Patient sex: M
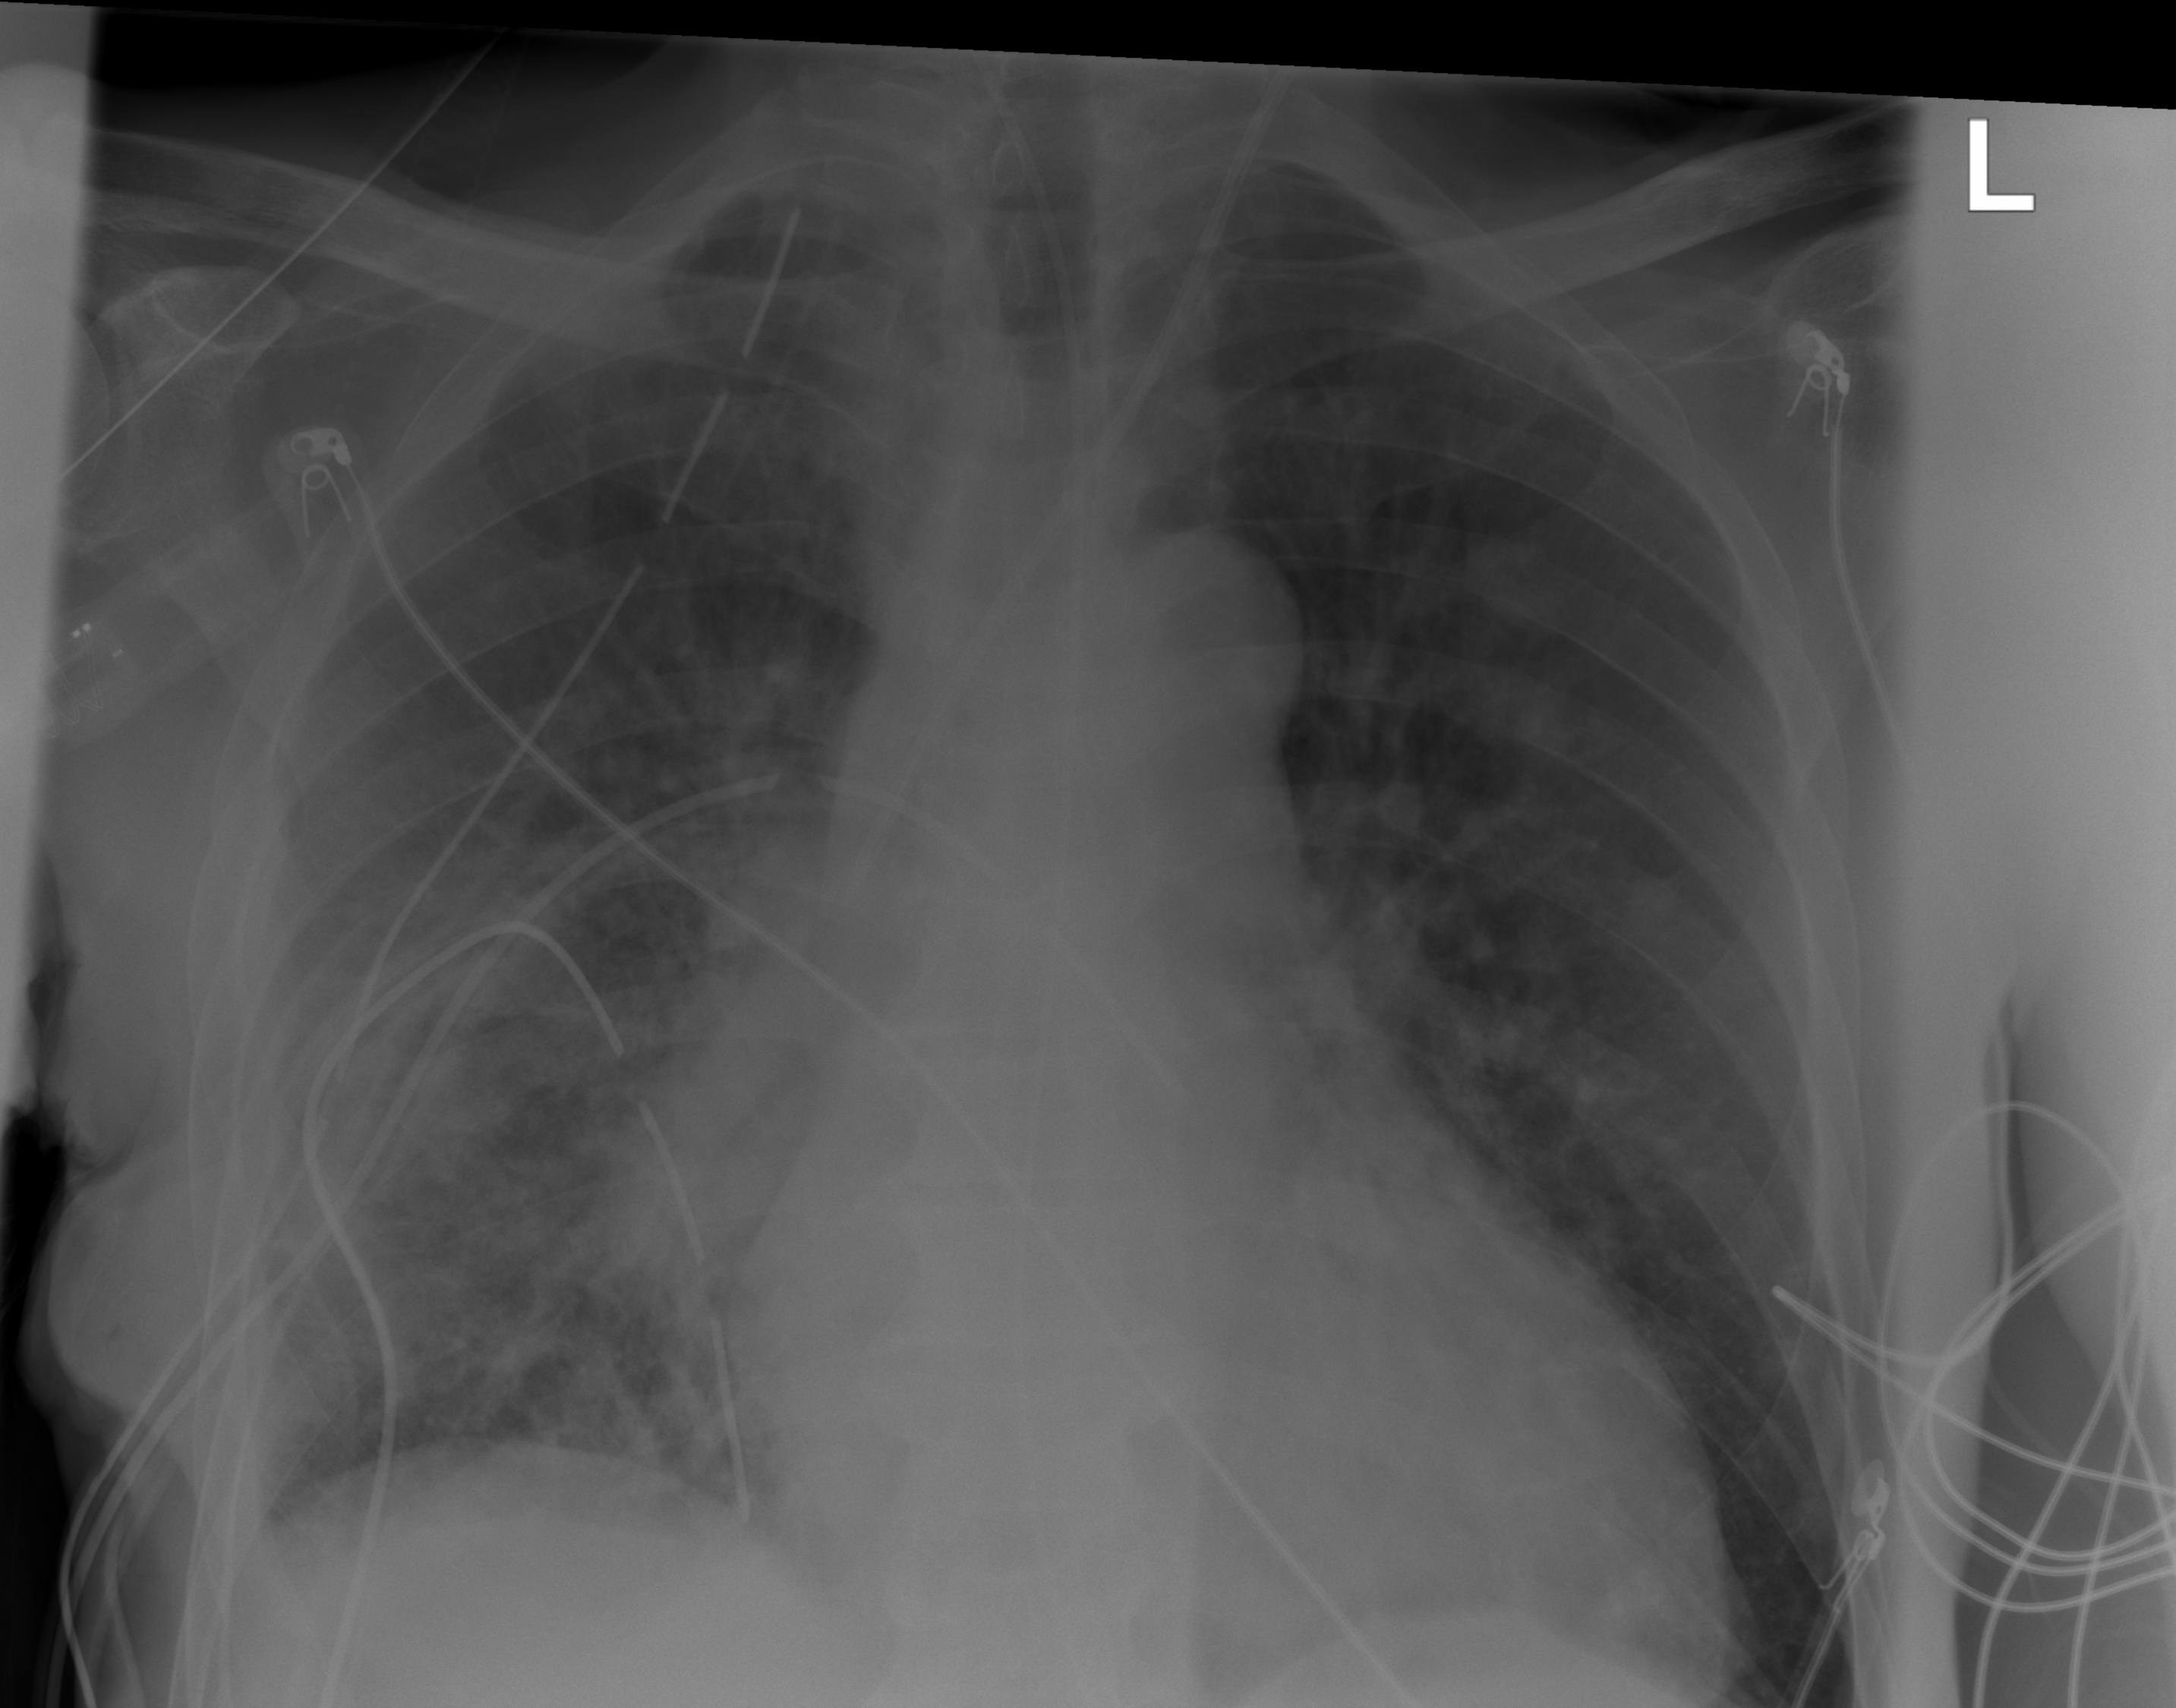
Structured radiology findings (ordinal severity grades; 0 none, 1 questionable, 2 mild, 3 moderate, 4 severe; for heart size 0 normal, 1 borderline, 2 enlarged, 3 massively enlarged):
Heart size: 2
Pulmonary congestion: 2
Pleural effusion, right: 2
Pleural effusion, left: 0
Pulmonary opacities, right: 2
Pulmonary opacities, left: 2
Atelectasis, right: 2
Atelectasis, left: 0